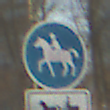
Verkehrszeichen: Reitweg
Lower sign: MehrspurigeFahrzeugeFrei9
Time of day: MorningAfternoon
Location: Outdoor (Suburban)
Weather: PartlyCloudy
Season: NotSpecified
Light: Natural